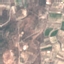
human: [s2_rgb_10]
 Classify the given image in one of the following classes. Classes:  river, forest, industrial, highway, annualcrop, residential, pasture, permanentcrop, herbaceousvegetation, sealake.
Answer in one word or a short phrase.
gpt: PermanentCrop